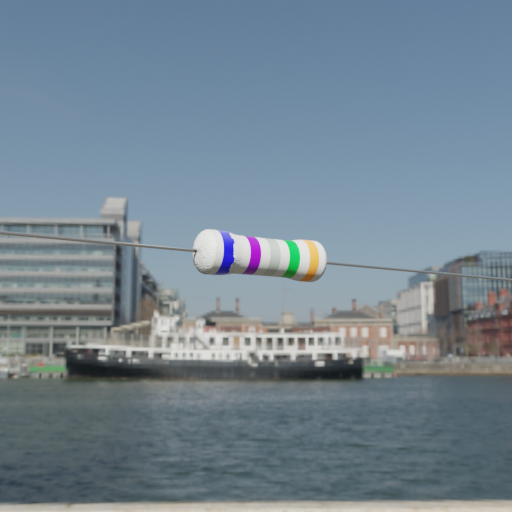
Resistor colour bands (in order): blue, violet, silver, green, orange